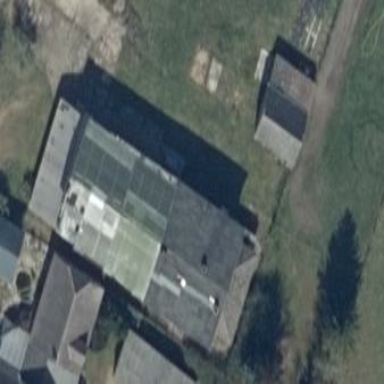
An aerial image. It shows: Flat roof building with grey roof.